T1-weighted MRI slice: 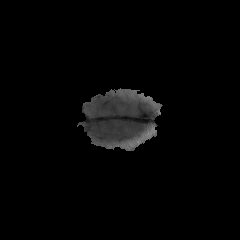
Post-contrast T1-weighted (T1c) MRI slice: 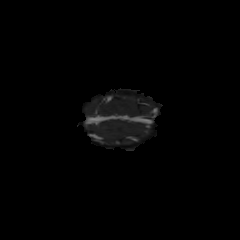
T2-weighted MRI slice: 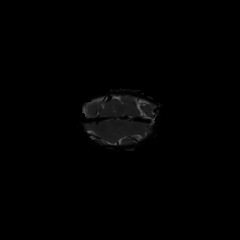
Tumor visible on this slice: no